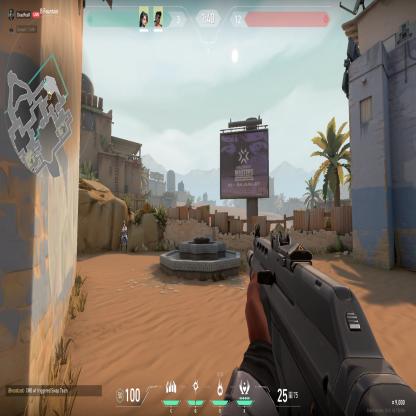
Label: teammate